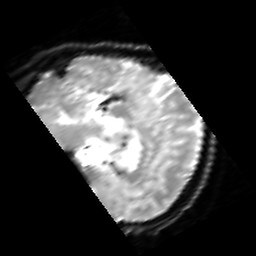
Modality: inplaneT2
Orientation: sagittal
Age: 30
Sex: female